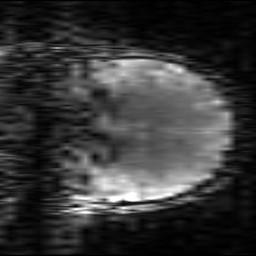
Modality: T2starw
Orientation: coronal
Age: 27
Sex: male
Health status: healthy
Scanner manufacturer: siemens
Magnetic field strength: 3 T
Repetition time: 0.7 s
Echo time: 0.02 s